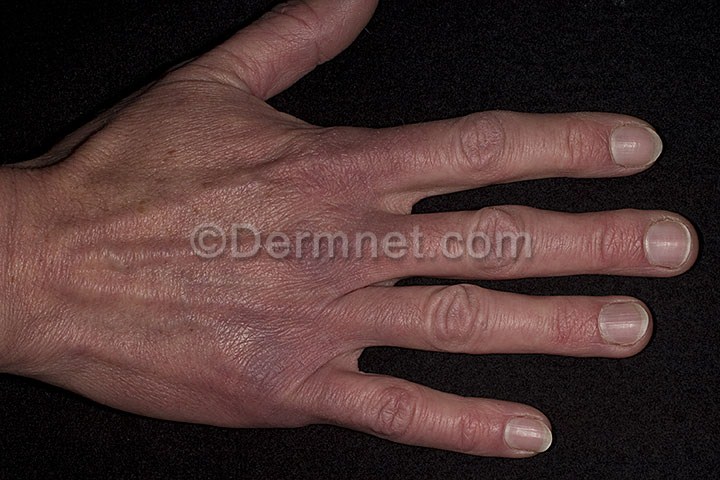
Disease: Lupus and other Connective Tissue diseases